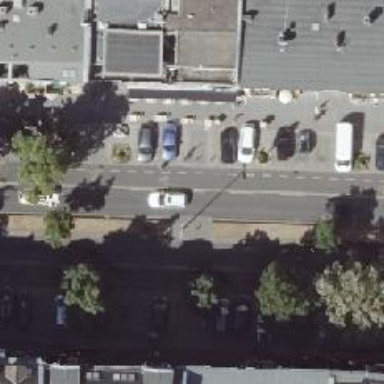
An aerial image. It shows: Secondary road with asphalt surface. Street side parking is available on the right.